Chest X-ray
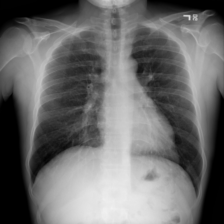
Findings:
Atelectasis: negative
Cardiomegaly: negative
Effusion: negative
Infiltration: negative
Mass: negative
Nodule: negative
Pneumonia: negative
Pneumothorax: negative
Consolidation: negative
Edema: negative
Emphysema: negative
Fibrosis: negative
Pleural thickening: negative
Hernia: negative